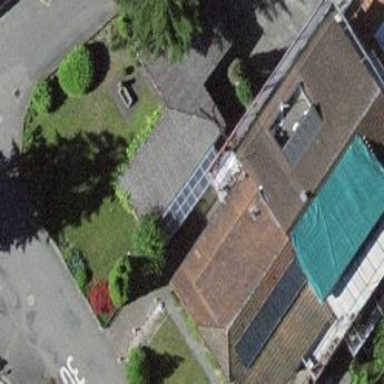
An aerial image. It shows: Shed.